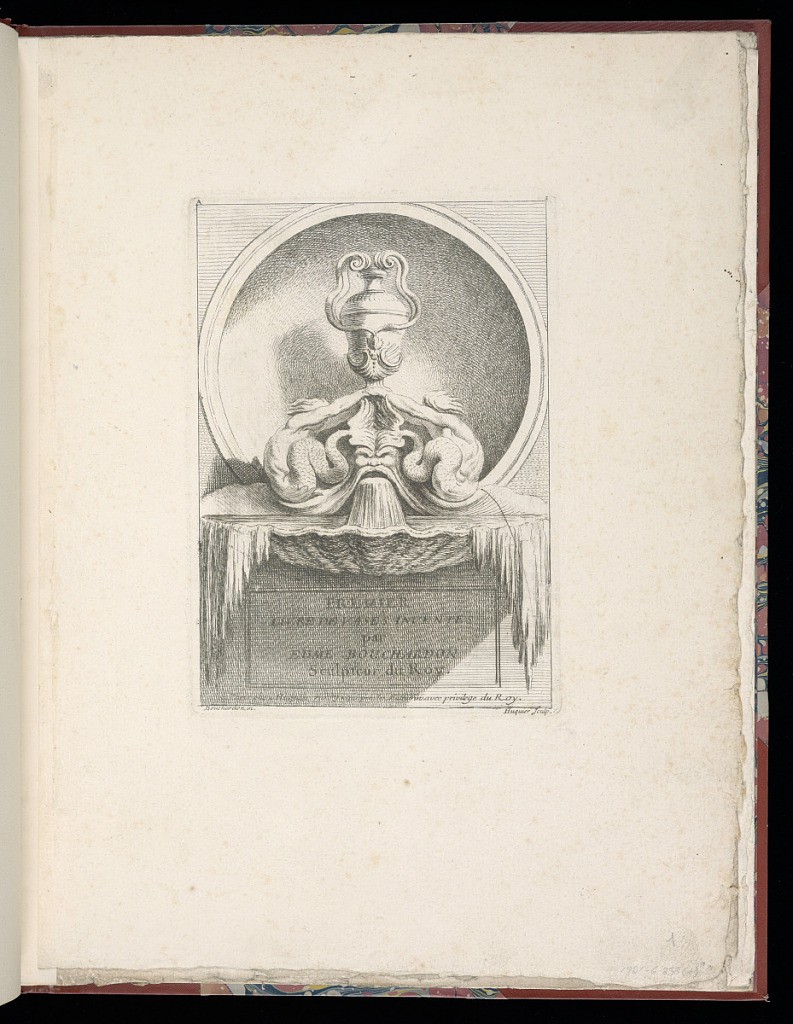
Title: Title Page
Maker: Edme Bouchardon, French, 1698–1762
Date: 1737
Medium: Etching on laid paper
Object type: Print
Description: Title page for a series of 12 ornamental vase designs. A vase with two scrolling handles tops a fountain set in a spherical niche. Two tritons grip the base of the vase, and their fins merge with a mascaron. Water spills from the mouth of the mascaron into and over a half-shell basin, below which the title of the series is inscribed. The plate is lettered and numbered.